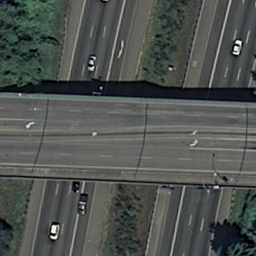
Label: overpass